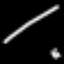
Label: line